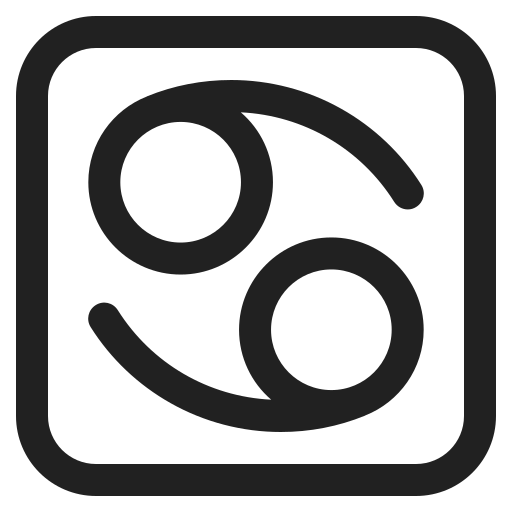
cancer high contrast